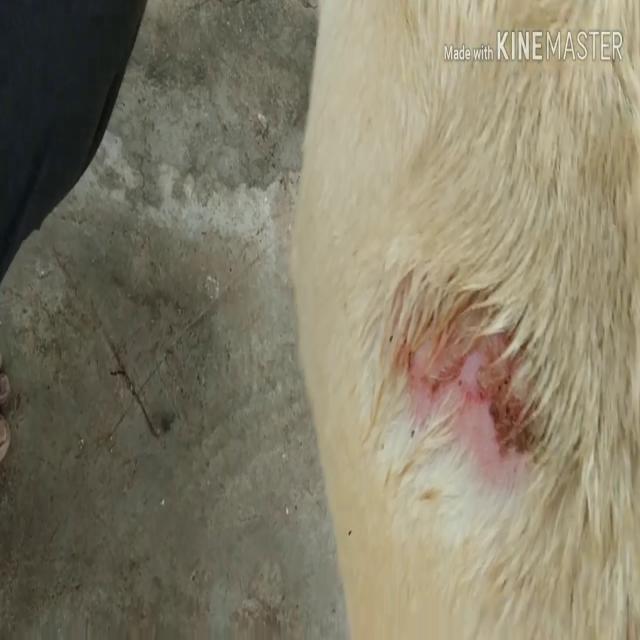
Canine dermatitis — inflammation of the skin presenting with erythema, pruritus, papules, and excoriation. May be allergic, contact, or atopic in origin.